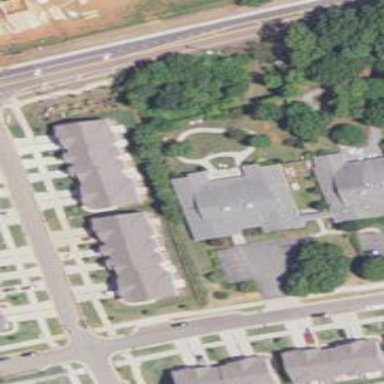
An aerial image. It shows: Residential building which serves as nursing home.